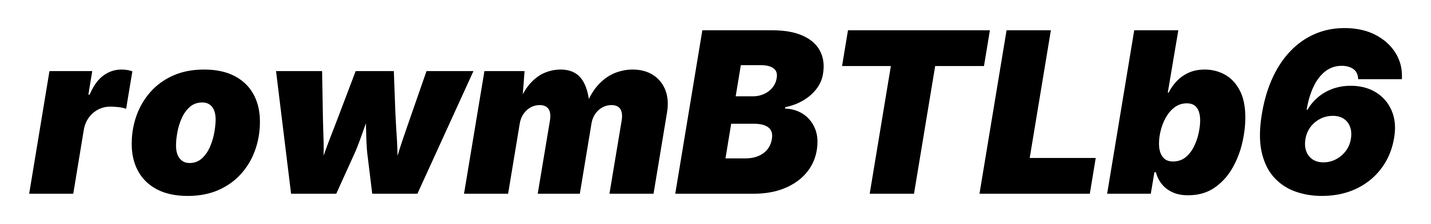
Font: Inter-Italic_Black_Italic